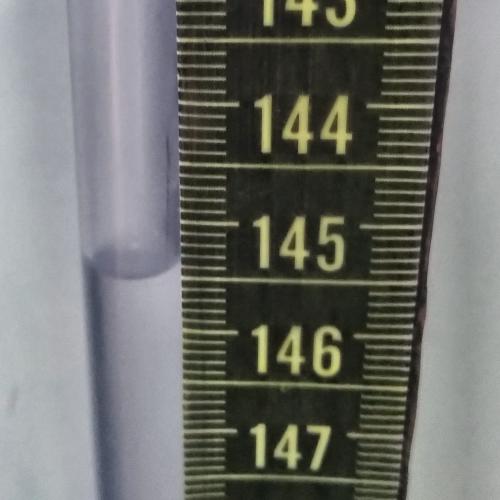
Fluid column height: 145.4 cm